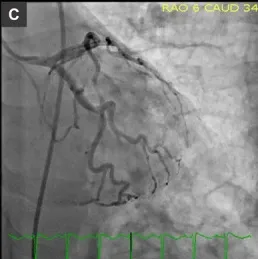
Left circumflex artery and obtuse marginal branch with no flow-limiting disease.
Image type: radiology (ultrasound)